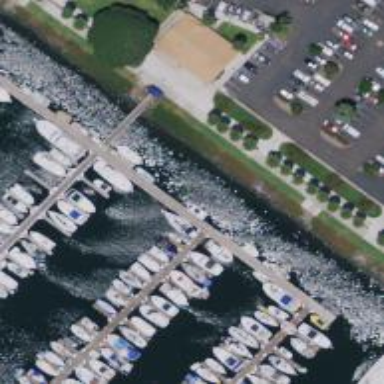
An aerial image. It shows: Pier with mooring facilities.